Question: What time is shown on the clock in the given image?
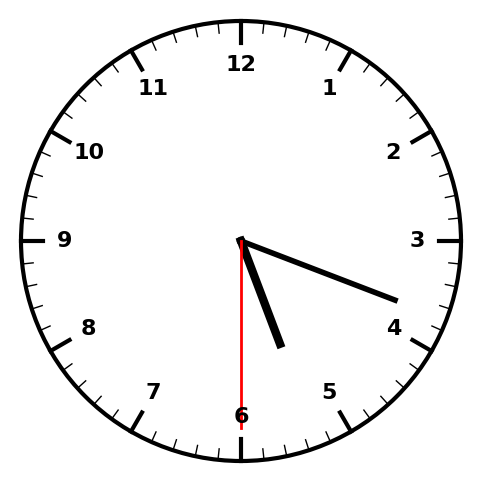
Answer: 05:18:30